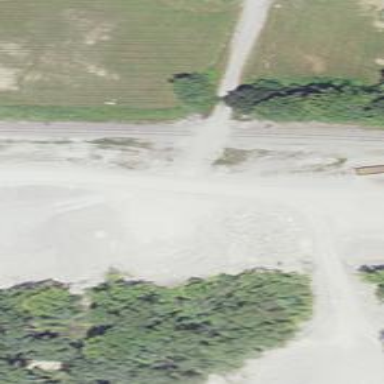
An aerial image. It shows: Rail spur service.